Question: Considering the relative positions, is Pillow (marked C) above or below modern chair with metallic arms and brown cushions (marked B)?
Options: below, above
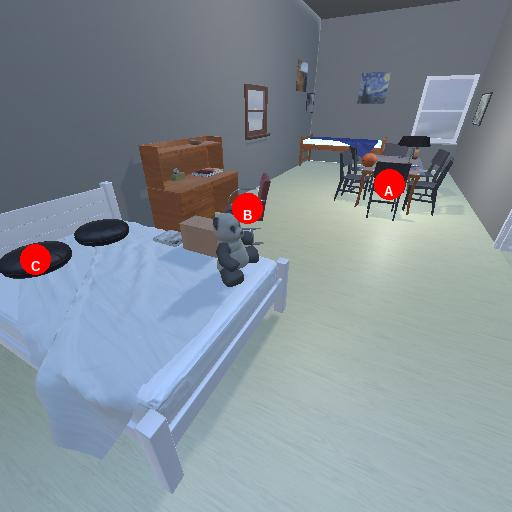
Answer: below